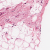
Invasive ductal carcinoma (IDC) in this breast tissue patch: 0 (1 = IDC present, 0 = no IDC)